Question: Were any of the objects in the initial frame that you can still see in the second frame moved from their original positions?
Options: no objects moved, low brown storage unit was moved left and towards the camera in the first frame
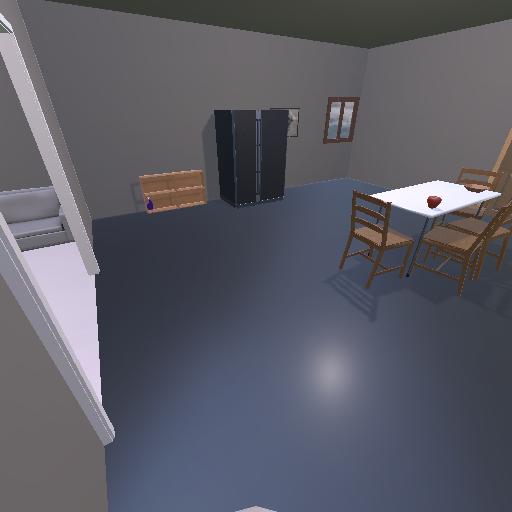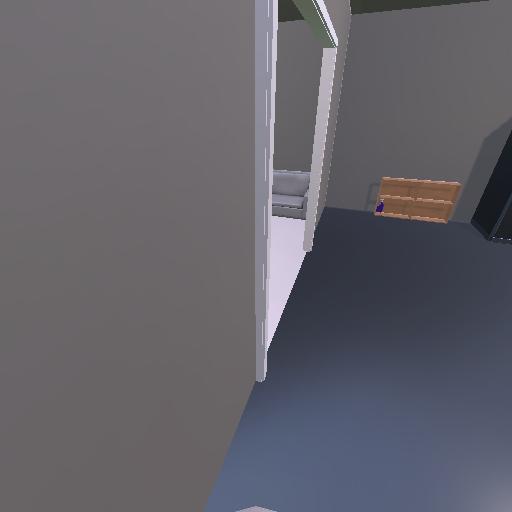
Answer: no objects moved